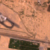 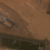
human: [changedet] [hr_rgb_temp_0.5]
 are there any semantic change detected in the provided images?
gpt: The size of the garden near the airport has increased.